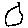
Label: circle